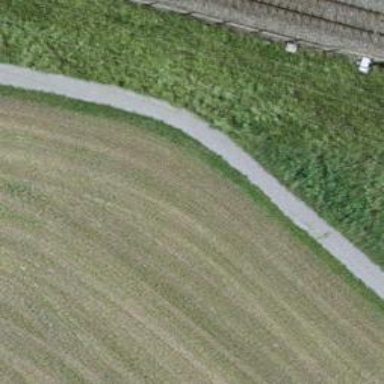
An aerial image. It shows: Footway with fine gravel surface.